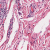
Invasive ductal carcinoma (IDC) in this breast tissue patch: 0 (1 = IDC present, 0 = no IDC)